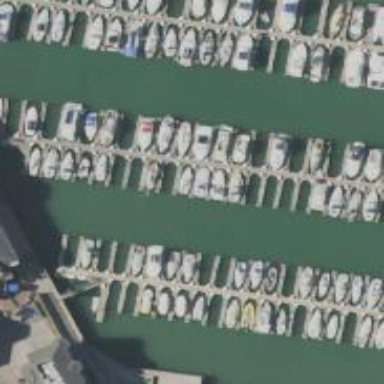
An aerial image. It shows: Dock by the waterway.